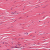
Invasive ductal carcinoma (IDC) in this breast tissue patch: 0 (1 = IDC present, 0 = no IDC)